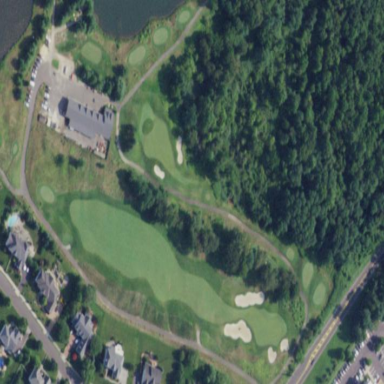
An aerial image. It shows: Golf fairway surrounded by grass.